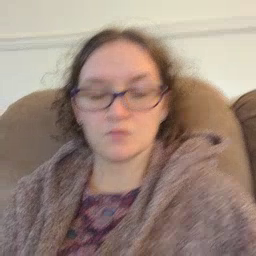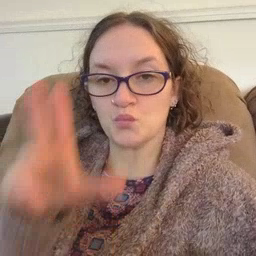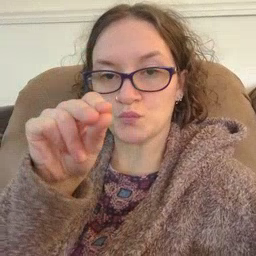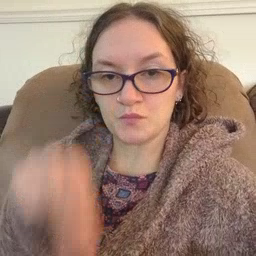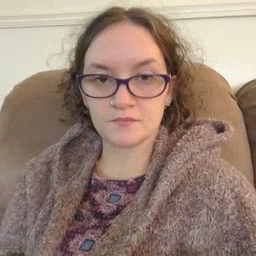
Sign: no